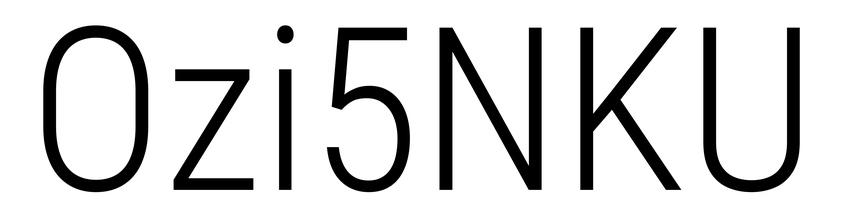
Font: Roboto_Condensed_Light